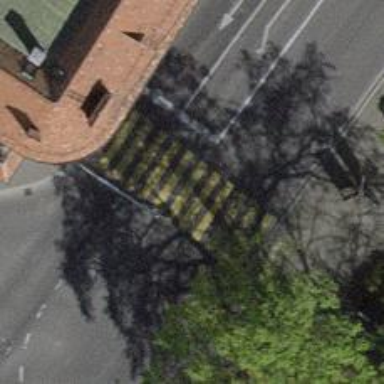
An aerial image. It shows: Crossing with traffic signals.